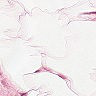
Metastatic tissue present: no